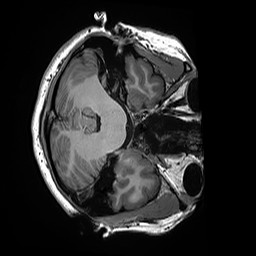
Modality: T1w
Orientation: axial
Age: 24
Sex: female
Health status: healthy
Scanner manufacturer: siemens
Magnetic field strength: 3 T
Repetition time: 2.5 s
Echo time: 0.00299 s